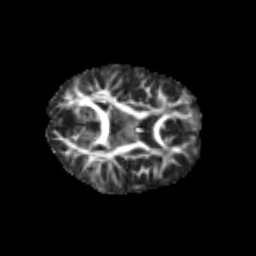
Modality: FA
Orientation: axial
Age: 6
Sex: female
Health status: healthy